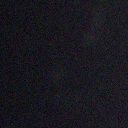
Screen state: off